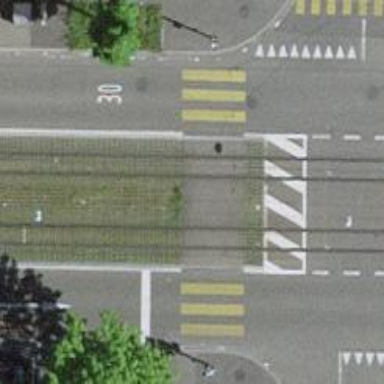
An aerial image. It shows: Crossing for the railway.